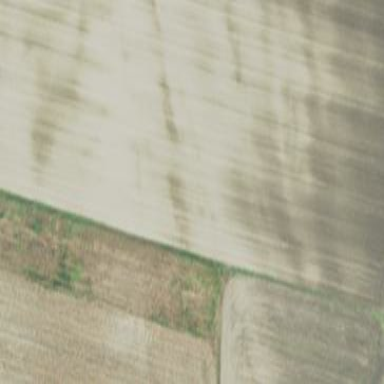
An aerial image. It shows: Farmland with agricultural activities.